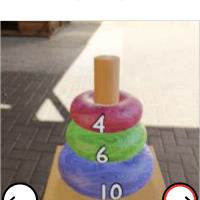
Task: sum
Answer: 20